Question: See this <URL>
As you can see in the fiddle there is some empty space on left side of image. I have set the image to 100% width but its not taking all the space. You can check it by hover over it.

HTML
'''
<ul class="ulteamlist">
<li class="teamlist">
<img src="http://s21.postimg.org/jpw2o7ofr/image.png">
<div class="overlay"></div>
<p>Vikas Ghodke</p>
<p class="tposition">Lead Developer</p>
</li>
</ul>
'''
CSS
'''
ul.ulteamlist {
margin: 0;
list-style: none;
}
li.teamlist {
background: #fff;
box-shadow: 0px 1px 1px -1px #ccc;
float: left;
padding:0;
display: block;
width:40%;
margin-bottom: 3%;
margin-right: 3%;
transition: all 0.5s;
position: relative;
}
li.teamlist:hover {
background:#0dbca1;
}
li.teamlist:hover p {
color:#fff;
}
.overlay {
width: 100%;
height: 210px;
background: #fff;
position: absolute;
top: 0;
opacity: 0;
transition: all 0.5s;
}
li.teamlist:hover .overlay {
opacity: 0.3;
}
li.teamlist:nth-child(4n+4) {
margin-right: 0;
}
.no-js li.teamlist {
display: block;
}
li.teamlist img {
width: 100%;
height: 210px;
margin:0;
}
.teamlist p {
padding: 10px;
color: #5b5b5b;
font-weight: 400;
font-size: 14px;
padding-left: 15px;
}
p.tposition {
font-weight: 300;
margin-top: -27px;
font-size: 11px;
margin-bottom: 0;
color: #9d9c9c;
text-transform: uppercase;
}
'''
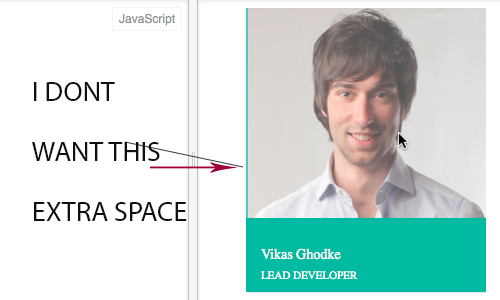
Answer: Extending from comments (both mine and OP's):
It's not a "gap", per say; it's some transparent pixel in the left of the original image:

You can see it clearly in <URL>:
'''
<img src="http://s21.postimg.org/jpw2o7ofr/image.png" />
'''
'''
body {
background-color:yellow;
}
img {
outline:1px solid black;
}
'''
With placeholder picture your set up seems fine:

<URL>